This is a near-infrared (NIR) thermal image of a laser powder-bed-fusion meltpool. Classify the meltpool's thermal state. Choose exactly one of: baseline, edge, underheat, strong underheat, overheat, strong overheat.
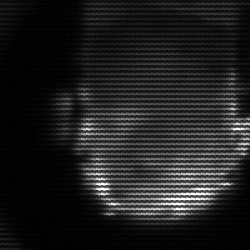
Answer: baseline